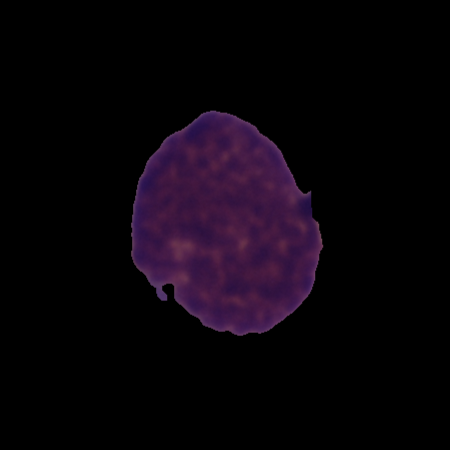
Label: cancer